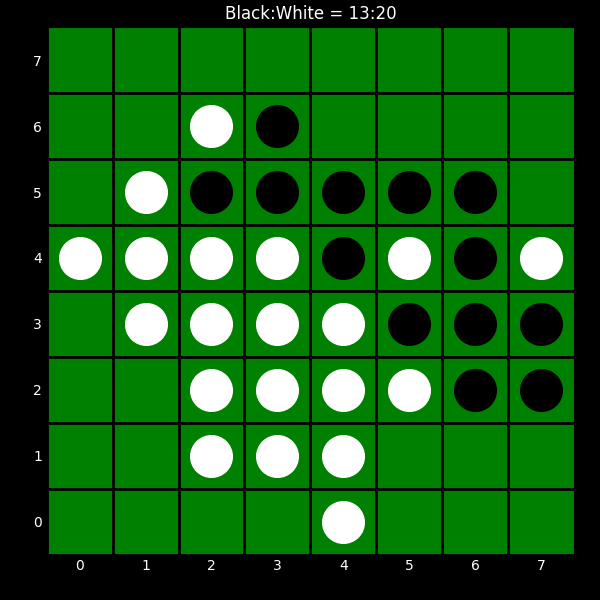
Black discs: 13
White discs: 20